Question: I have ListView with text and large image from internet. My image item has fit width and 'wrap_content' height.
I tried to display image in background with 'UIL' & 'Picasso'. Both of them can work but the image always reloads when I stop scrolling, and it makes ListView flickering
It looks like this:

You can see that .
How can I prevent this happen?
'''
<ImageView android:id="@+id/imgFeed"
android:layout_width="match_parent"
android:layout_height="wrap_content"
android:scaleType="centerCrop"/>
// UIL
options = new DisplayImageOptions.Builder()
.showImageOnLoading(defaultImage)
.showImageOnFail(defaultImage)
.showImageForEmptyUri(defaultImage)
.resetViewBeforeLoading(false)
.cacheOnDisk(true).delayBeforeLoading(0)
.displayer(new FadeInBitmapDisplayer(200)).cacheInMemory(true).imageScaleType(ImageScaleType.EXACTLY_STRETCHED).build();
ImageAware imageAware = new ImageViewAware(viewHolder.imgFeed, false);
ImageLoader.getInstance().displayImage(item.getPhotoUrl(), imageAware, options);
// Picasso
Picasso.with(getContext())
.load(item.getPhotoUrl())
.placeholder(R.drawable.place_holder_big)
.resize(screenWidth, 0) //set max width
.into(viewHolder.imgFeed);
'''
For UIL, I tried many ways in <URL> but they don't work for me at all.
: seems I faced with memory cache issue like <URL>. But how can I fix this issue? Look at Facebook app, they did it very well. All images have different sizes with fit width, and very smooth scrolling without reloading images. How can they do that?
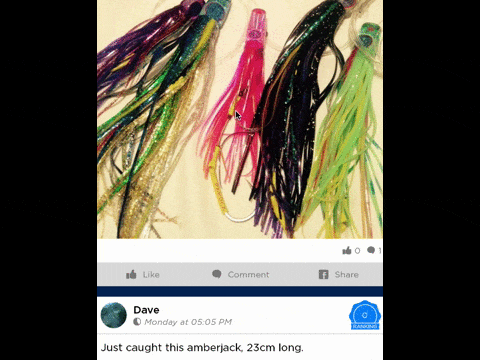
Answer: If you're wondering how Facebook did it, they actually released their image loading library (<URL>
Is it possible you are actually calling notifyDataSetChanged on the underlying ListView at that time? Also are you using hasStableIds()?
For UIL you could try using a WeakMemoryCache (refer to <URL> as that'll theoretically allow you to make use of all available memory though it may cause a lot of extra GC calls.
For Picasso Taha's method looks like your best bet!